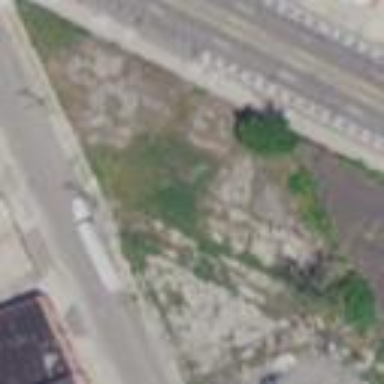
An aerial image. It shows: Brownfield site.